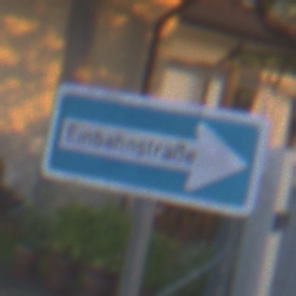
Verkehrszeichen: EinbahnstrasseRechtsweisend
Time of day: SunriseSunset
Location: Outdoor (Urban)
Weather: Clear
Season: NotSpecified
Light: Natural